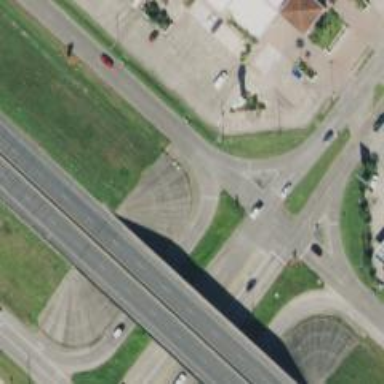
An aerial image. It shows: Secondary link road.